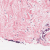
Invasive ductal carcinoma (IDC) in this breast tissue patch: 0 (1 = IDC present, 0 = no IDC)